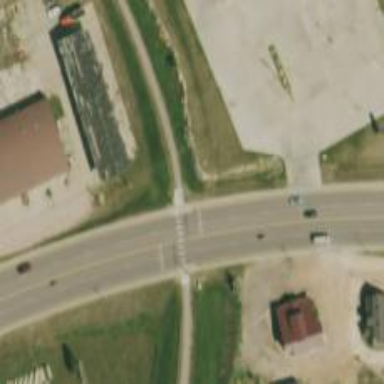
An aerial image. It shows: Uncontrolled road crossing.